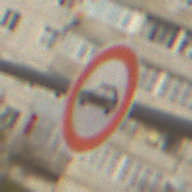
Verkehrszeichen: VerbotPersonenkraftwagen
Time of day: MorningAfternoon
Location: Outdoor (Urban)
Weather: PartlyCloudy
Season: NotSpecified
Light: Natural